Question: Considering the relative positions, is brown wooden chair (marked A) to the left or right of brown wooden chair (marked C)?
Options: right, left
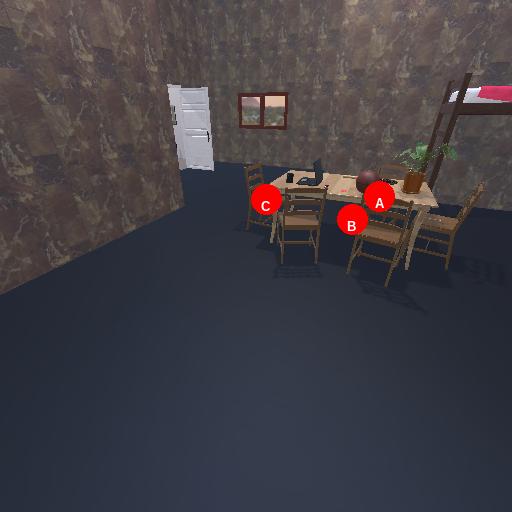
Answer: right